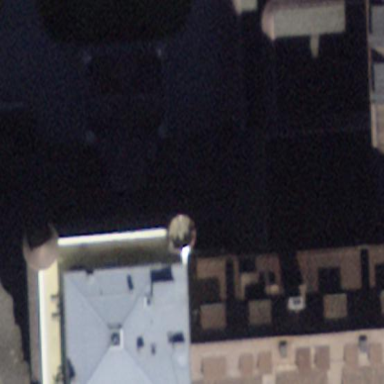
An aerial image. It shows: Hotel building.